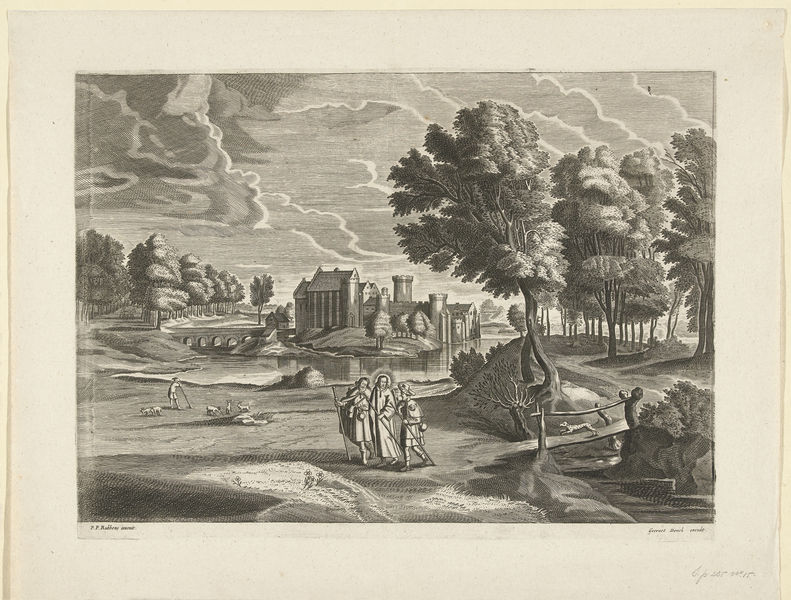
Titel: Landschap met kasteel en Emmaüsgangers
Künstler: Schelte Adamsz. Bolswert
Standort: Amsterdam
Institution: Rijksmuseum
Schlagwörter: gravure, chateau, arbres, pont, rivière, personnages, troupeau, chateau*paysage*personnages